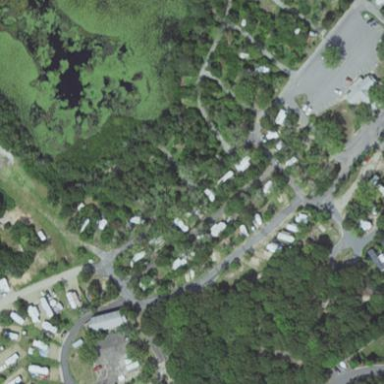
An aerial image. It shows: Campsite designated for tourism.